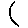
Label: moon